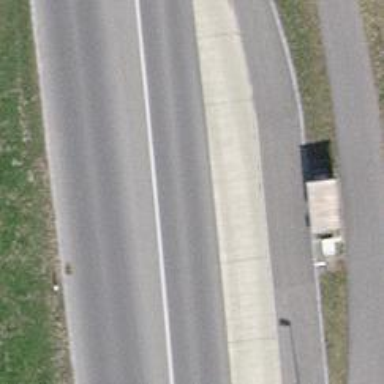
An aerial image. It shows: Bus stop equipped with public transport stop position.